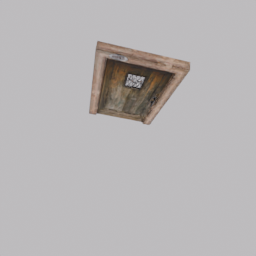
Label: architecture